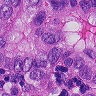
Metastatic tissue present: yes